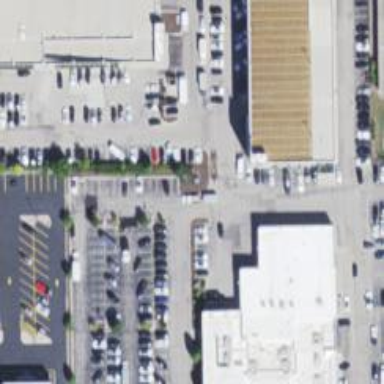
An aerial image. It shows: Retail building that houses car shop.